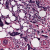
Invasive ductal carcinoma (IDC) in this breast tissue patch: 1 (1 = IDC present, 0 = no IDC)